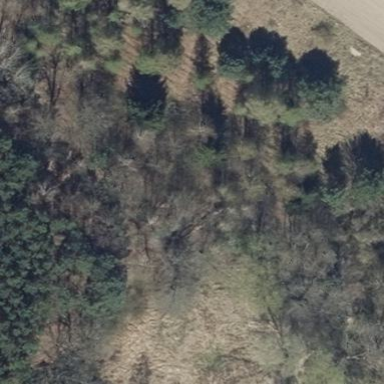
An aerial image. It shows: Patch of scrub vegetation.